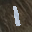
Label: 1